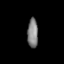
Tissue: lung
Cell type: Endothelial cells
Senescence score: 0.5417
Nuclear area (px): 303
Mean DAPI intensity: 129.333